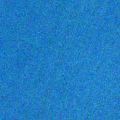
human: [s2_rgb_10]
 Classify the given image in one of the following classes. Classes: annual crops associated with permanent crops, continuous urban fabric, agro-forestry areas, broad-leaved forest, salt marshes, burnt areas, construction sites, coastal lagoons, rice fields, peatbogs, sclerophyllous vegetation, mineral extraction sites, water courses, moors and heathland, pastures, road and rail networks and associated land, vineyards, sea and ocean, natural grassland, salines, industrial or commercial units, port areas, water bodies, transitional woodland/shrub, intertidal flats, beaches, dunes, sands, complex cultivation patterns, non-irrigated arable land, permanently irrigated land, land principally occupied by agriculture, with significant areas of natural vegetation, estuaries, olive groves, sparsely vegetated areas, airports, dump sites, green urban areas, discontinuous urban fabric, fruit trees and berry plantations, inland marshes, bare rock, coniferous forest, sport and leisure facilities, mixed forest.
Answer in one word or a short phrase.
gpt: sea and ocean